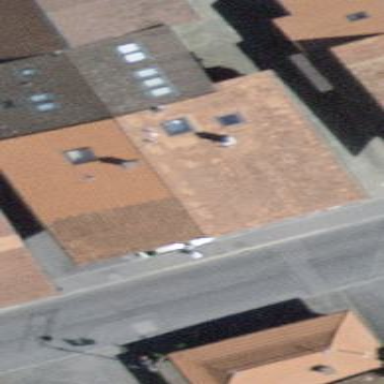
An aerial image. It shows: Residential building.